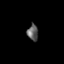
Tissue: skin
Cell type: Epithelial cells
Senescence score: 0.2446
Nuclear area (px): 170
Mean DAPI intensity: 95.812